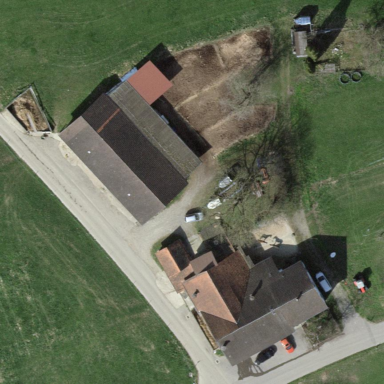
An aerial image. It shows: Farmyard area.